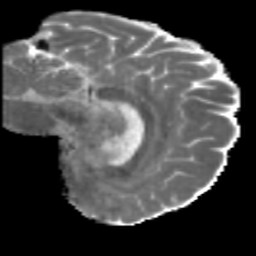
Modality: MD
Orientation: sagittal
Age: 46
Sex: male
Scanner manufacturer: siemens
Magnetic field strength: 3 T
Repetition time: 5 s
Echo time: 0.092 s